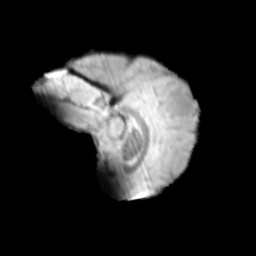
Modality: T2w
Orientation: sagittal
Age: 13
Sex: male
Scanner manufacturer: siemens
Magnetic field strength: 3 T
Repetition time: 3.8 s
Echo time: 0.07 s